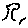
Label: tree